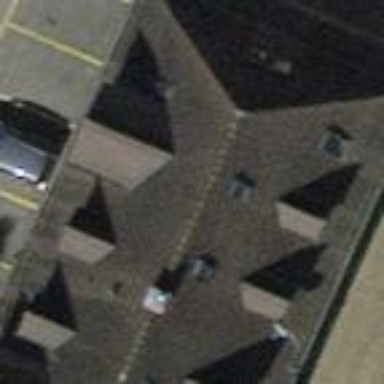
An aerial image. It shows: Hipped roof on residential building.